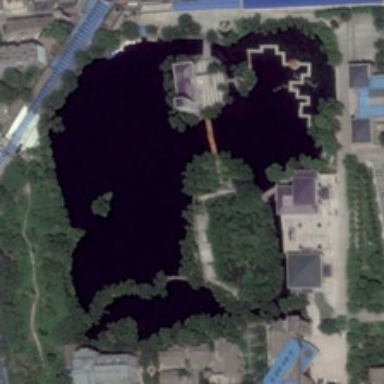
An island are in the middle of the lake .